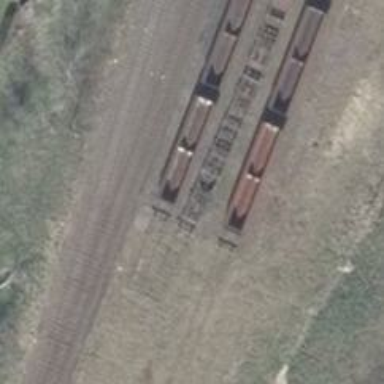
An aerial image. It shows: Railway yard in service.